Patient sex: M
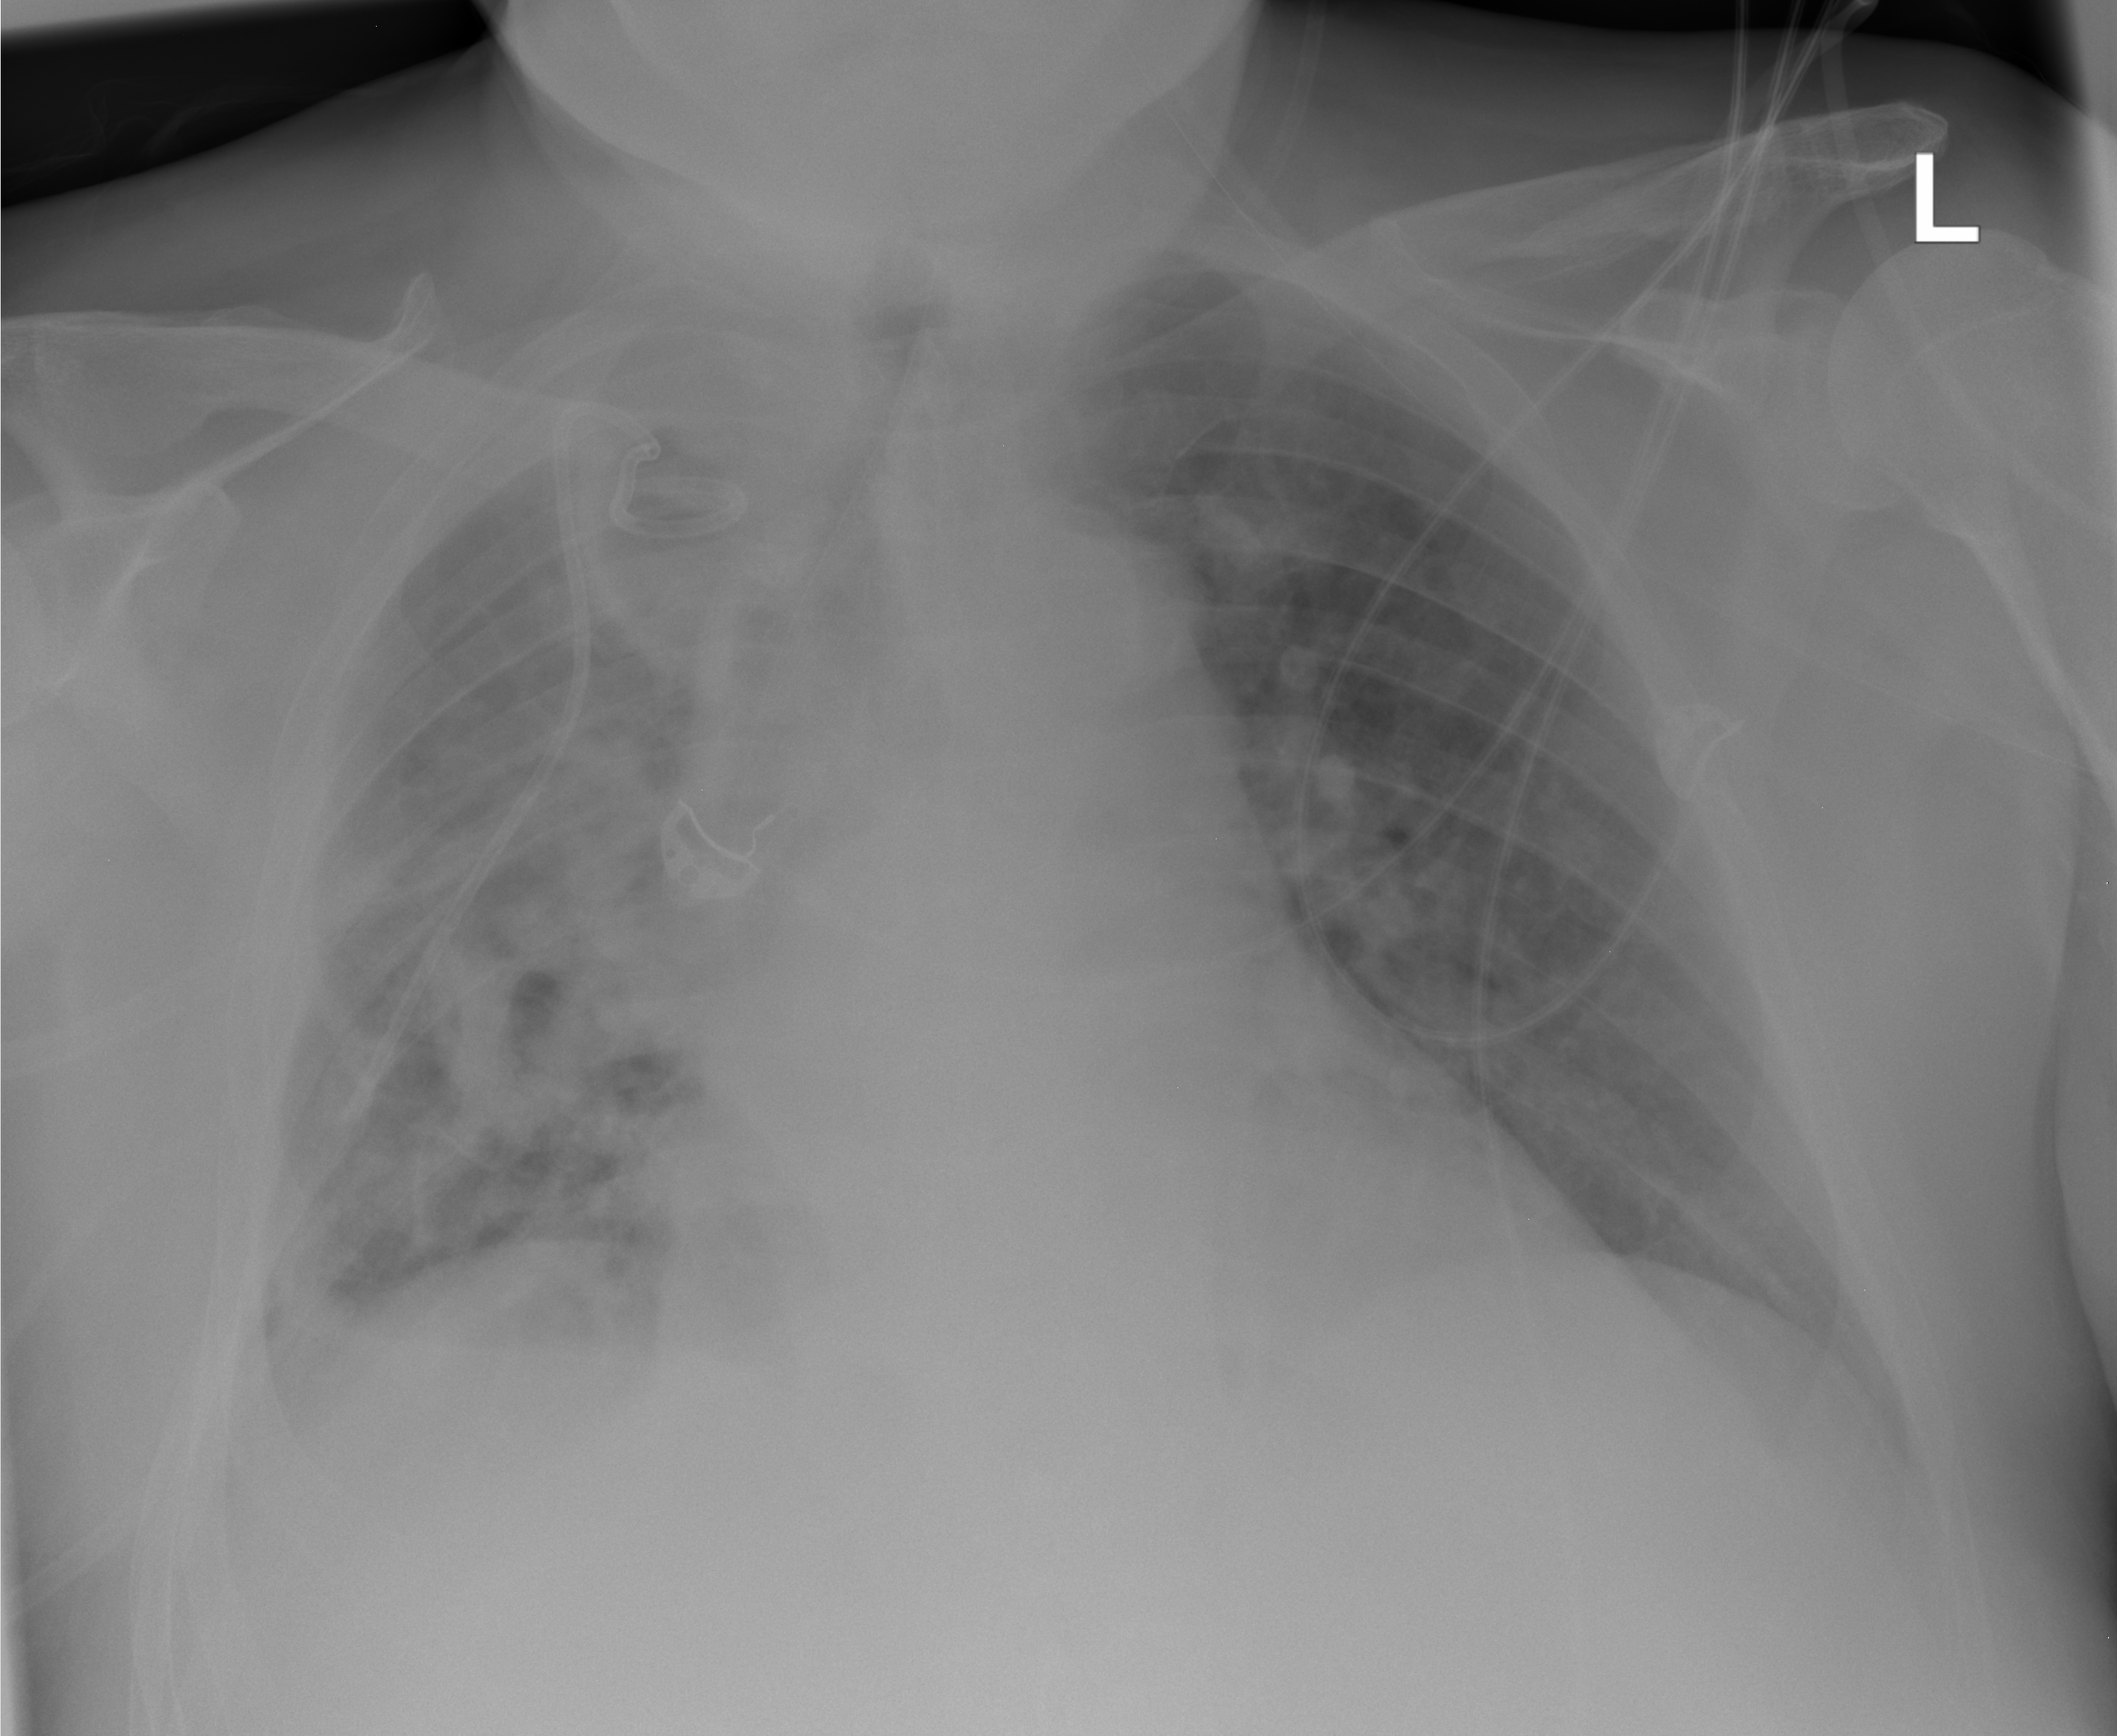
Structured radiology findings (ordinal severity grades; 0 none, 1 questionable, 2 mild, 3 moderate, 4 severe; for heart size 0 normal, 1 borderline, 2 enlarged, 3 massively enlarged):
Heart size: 2
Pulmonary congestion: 0
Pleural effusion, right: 2
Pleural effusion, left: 0
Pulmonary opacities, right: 3
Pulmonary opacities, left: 2
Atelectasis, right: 2
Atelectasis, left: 2